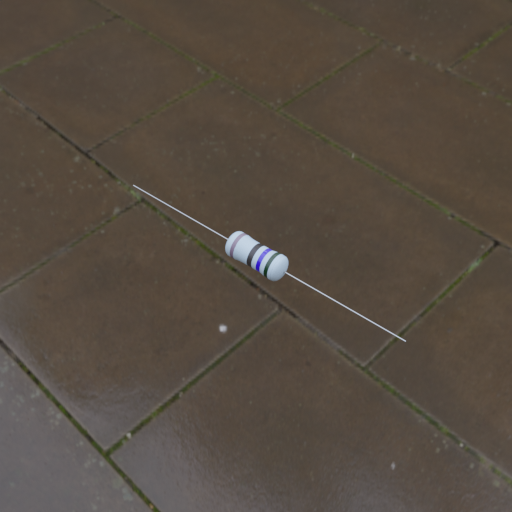
Resistor colour bands (in order): gray, black, blue, black